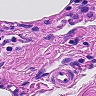
Metastatic tissue present: no